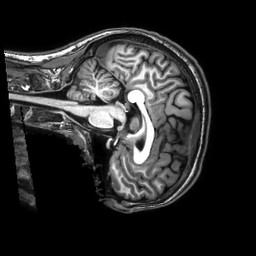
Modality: T1w
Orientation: sagittal
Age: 24
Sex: male
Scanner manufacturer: philips
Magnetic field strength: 3 T
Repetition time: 0.008205 s
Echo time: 0.003766 s